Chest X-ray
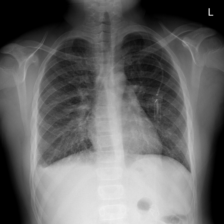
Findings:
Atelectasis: negative
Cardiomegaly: negative
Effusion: positive
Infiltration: positive
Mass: negative
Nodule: negative
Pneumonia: negative
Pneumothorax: negative
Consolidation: negative
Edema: negative
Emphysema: negative
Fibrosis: negative
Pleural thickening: negative
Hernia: negative